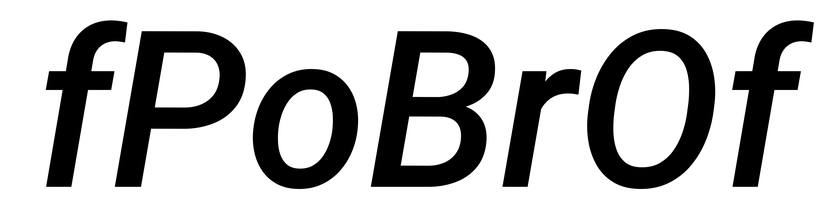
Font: Roboto-Italic_Medium_Italic